Question: One can see there are list of process running in a Windows operating system just by opening the task manager. Now my question is if it is possible to shut down one such process from Mathematica front end.

I mean we need to write a script say to kill the "Process Tree" if the process is taking more than 95 percent of system RAM or it takes more than X minutes or seconds to complete. I dont know if that can be done from MMA but if possible it will come really handy in my project.
BR
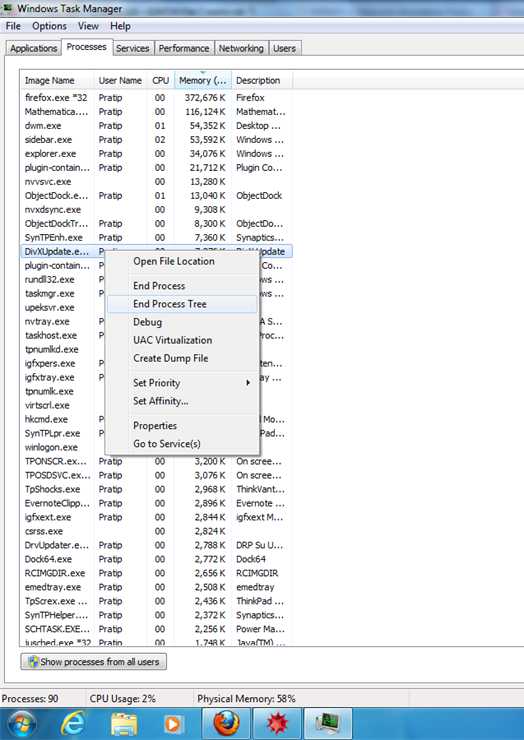
Answer: I used a method to shut down a process in my reply here:
<URL>
'''
taskkill /f /fi "imagename eq apame_win64.exe"
'''
E.g. shutting down notepad:
'''
ReadList["!taskkill /F /FI "IMAGENAME eq notepad.exe"", String]
'''
This can be used in conjunction with tasklist to identify memory use:
'''
ReadList["!tasklist", String]
'''